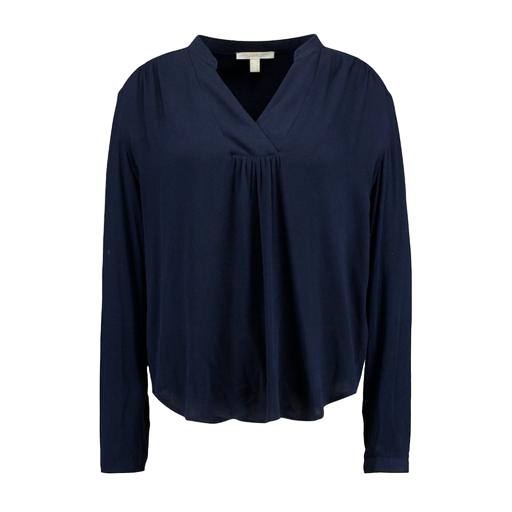
blue v-neck longsleeved blouse, blue long-sleeve top, blue still long-sleeved top, white background